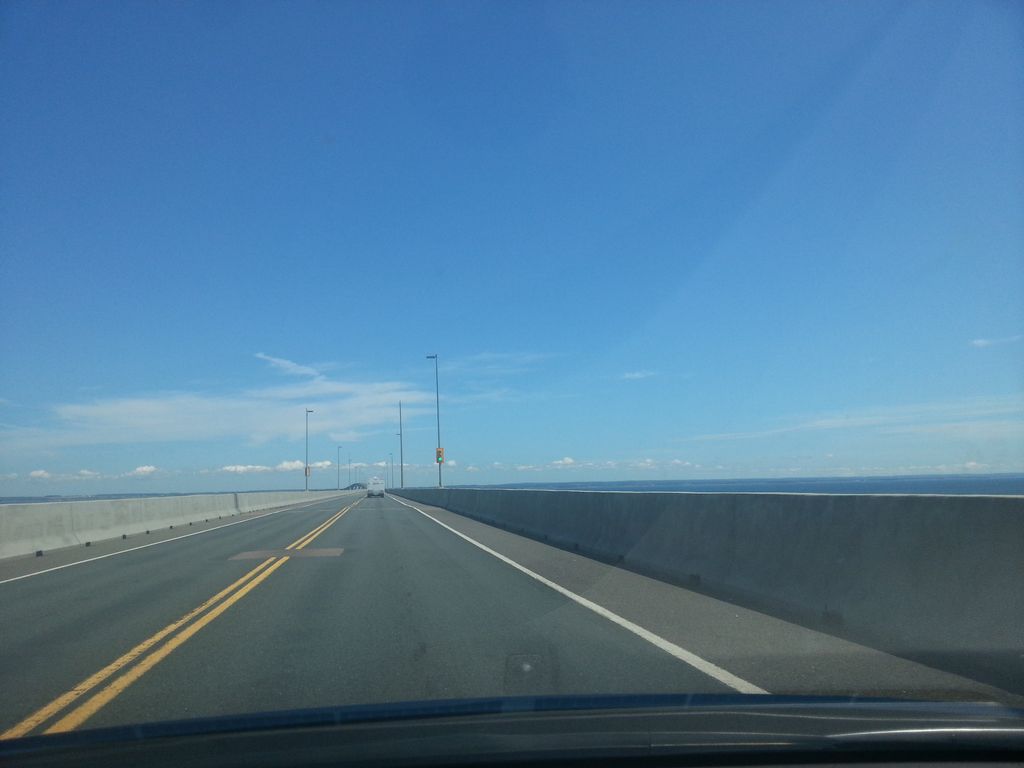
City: charlottetown